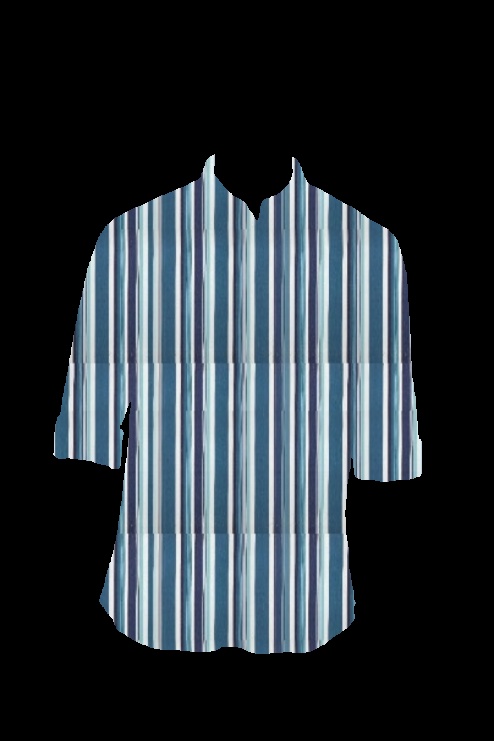
blue stripe tee